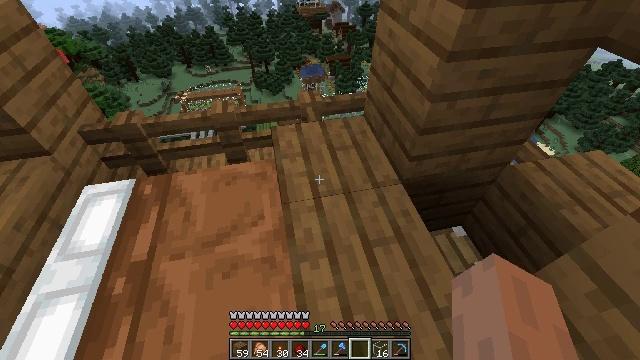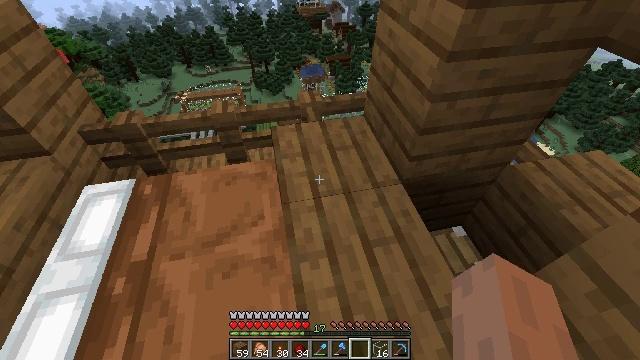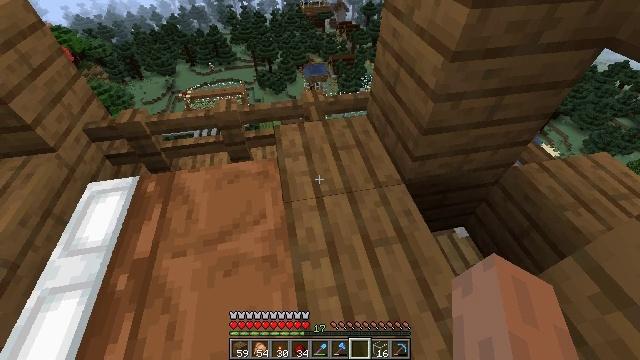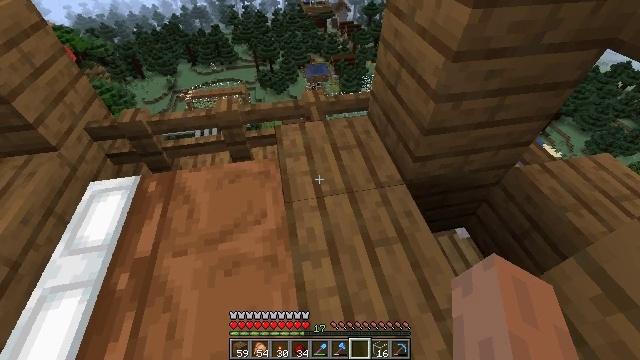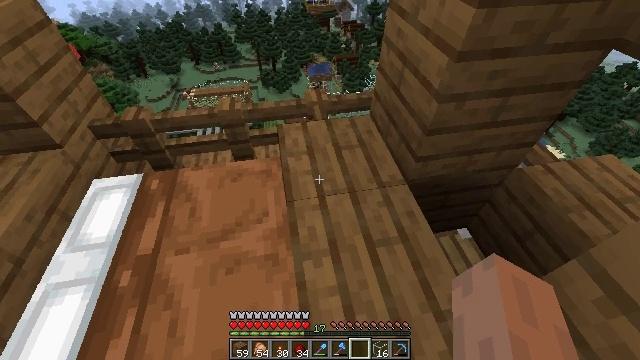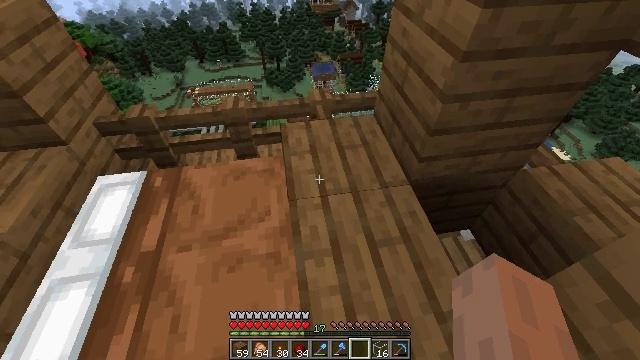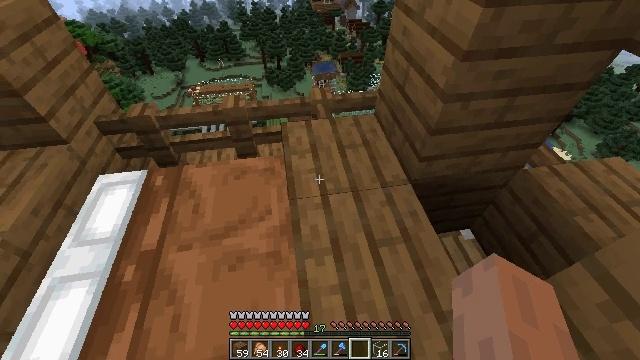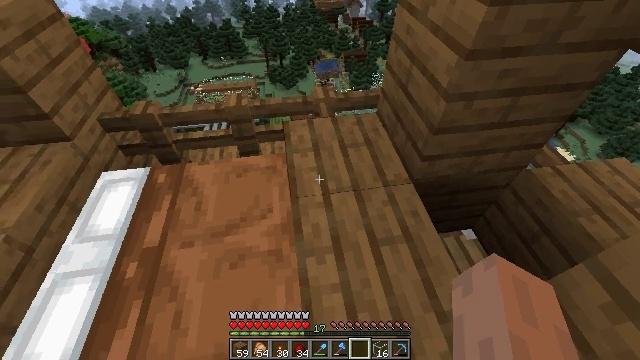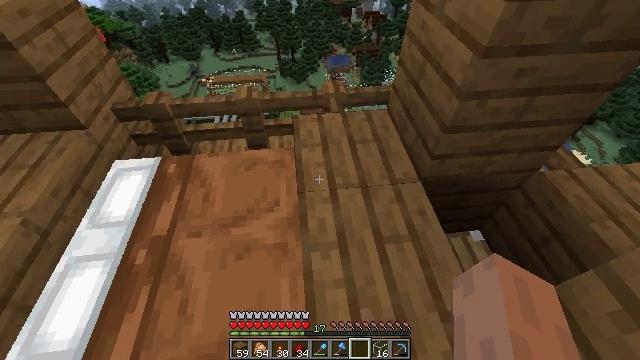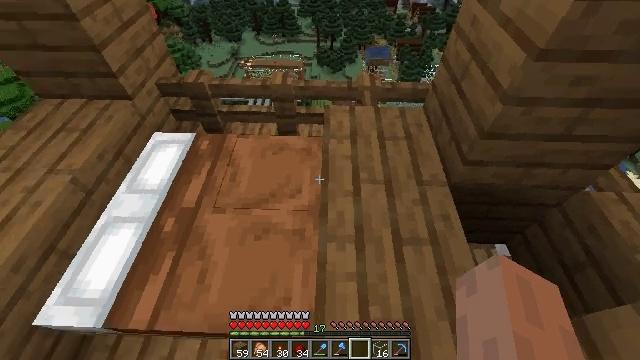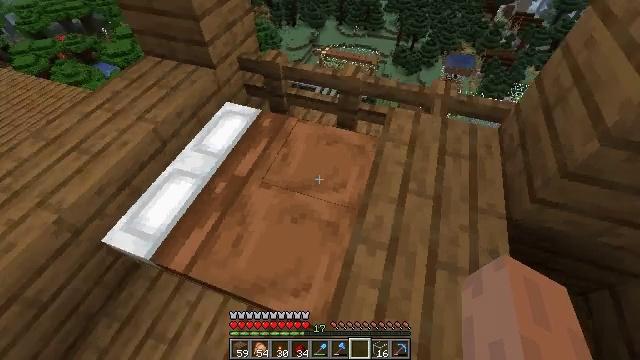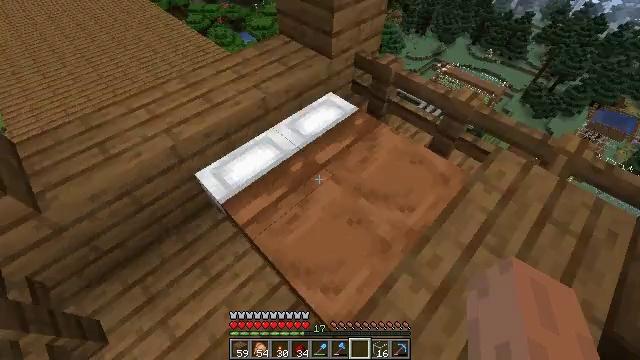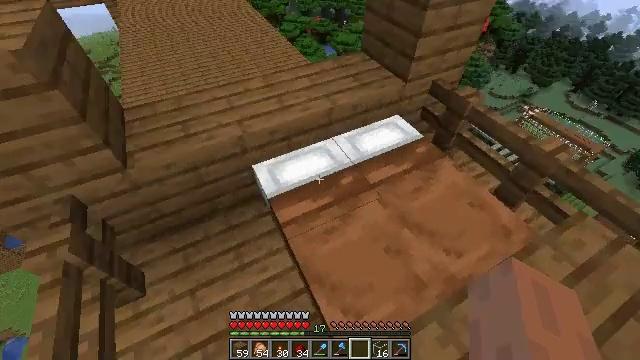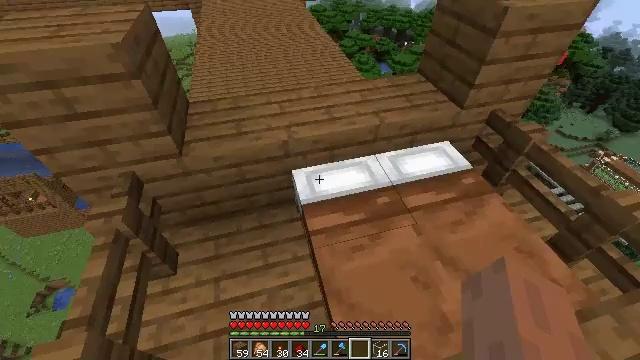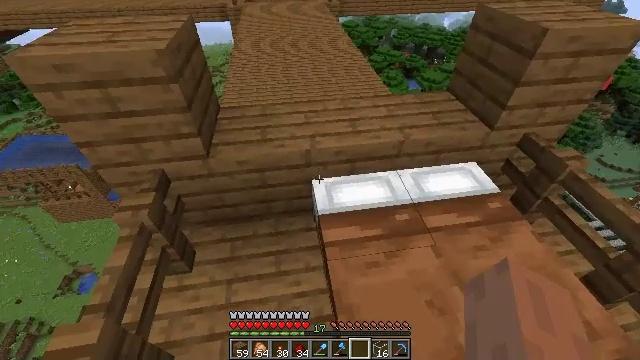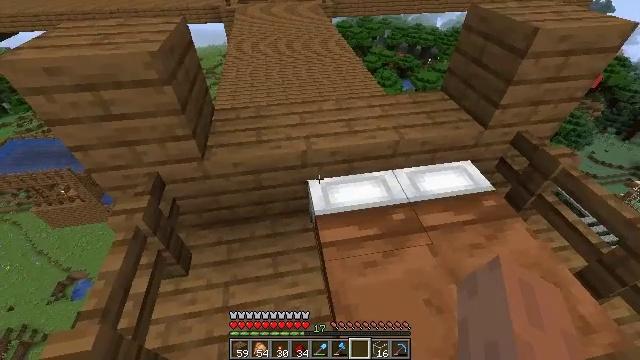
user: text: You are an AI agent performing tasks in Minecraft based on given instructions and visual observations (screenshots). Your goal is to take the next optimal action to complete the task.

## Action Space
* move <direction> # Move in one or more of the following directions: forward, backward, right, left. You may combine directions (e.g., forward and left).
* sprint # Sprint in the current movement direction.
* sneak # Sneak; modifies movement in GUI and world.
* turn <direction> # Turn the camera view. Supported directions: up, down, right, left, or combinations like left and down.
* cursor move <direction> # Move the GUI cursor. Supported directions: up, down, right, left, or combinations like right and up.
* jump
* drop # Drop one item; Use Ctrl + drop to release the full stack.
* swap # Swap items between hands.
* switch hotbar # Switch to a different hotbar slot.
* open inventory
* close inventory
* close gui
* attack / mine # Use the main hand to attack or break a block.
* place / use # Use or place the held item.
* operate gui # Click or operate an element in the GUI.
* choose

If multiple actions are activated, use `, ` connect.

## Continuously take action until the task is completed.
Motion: motion action
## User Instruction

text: Craft a brown bed using wool and a crafting table.
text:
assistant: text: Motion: no_op
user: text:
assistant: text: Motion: no_op
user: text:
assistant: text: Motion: no_op
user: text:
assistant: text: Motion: no_op
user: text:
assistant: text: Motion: no_op
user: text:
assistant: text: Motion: no_op
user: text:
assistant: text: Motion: no_op
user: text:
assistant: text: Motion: turn left and down
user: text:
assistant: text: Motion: turn left and down
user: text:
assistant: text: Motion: turn left and down
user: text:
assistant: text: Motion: turn left
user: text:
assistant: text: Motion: turn left and up
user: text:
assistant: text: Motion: turn left and up
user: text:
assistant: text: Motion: turn left and up
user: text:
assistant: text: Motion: turn right
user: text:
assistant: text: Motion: no_op
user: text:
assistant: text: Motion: no_op
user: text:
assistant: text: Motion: no_op
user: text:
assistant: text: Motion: no_op
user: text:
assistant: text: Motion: turn right
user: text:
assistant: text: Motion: turn right
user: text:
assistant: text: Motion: turn right
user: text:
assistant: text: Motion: move forward, turn right
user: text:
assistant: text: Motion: move forward
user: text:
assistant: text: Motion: move forward
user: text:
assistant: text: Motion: move forward, turn left and up
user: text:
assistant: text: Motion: move forward, turn left and up
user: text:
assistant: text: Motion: move forward, turn left and up
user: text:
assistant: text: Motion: move forward, turn left and up
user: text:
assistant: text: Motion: move forward, turn left and up